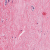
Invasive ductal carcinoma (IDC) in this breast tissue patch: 0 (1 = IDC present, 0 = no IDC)